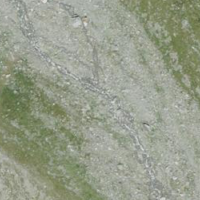
EUNIS habitat code: 48
Species observed at this site:
Capra ibex